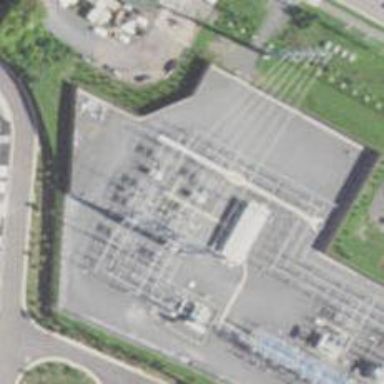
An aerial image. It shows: Switch used for power control.